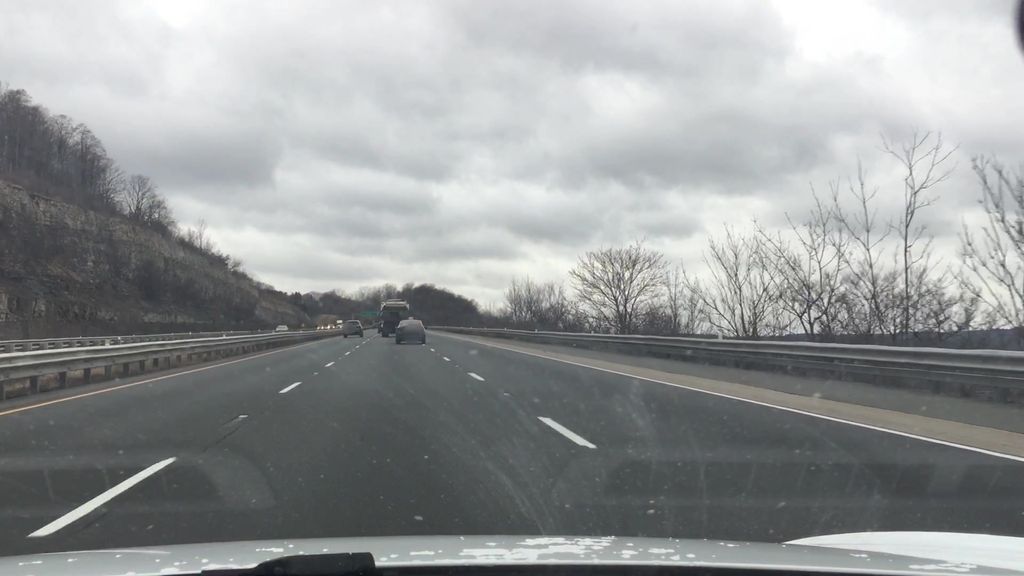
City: hamilton